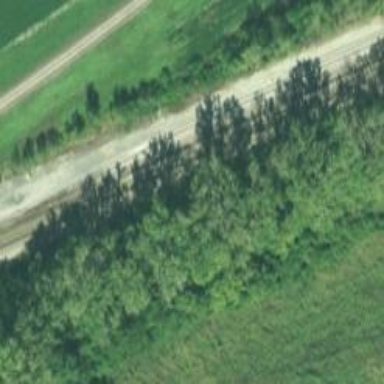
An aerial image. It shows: Single railway siding track.